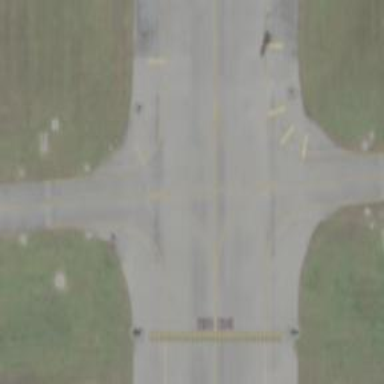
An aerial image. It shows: Image of taxiway at airport.